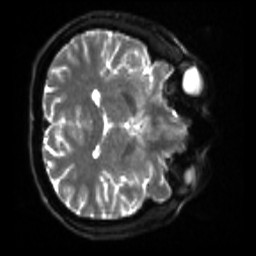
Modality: sbref
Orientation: axial
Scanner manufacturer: siemens
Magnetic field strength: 3 T
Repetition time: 4 s
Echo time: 0.0594 s